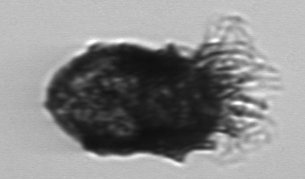
Label: Stenosemella_pacifica